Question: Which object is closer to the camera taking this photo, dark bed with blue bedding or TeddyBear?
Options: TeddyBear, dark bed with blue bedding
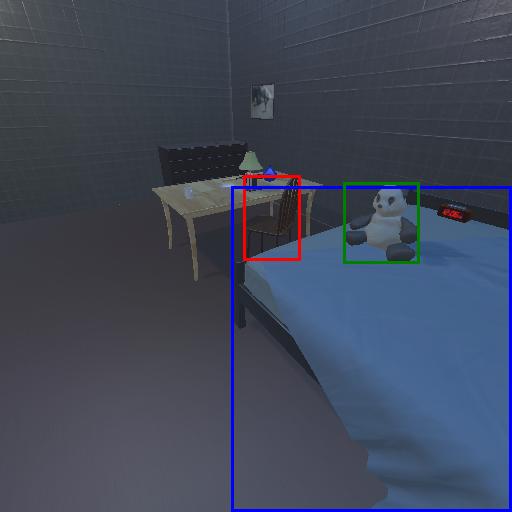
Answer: TeddyBear